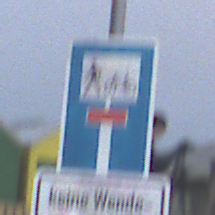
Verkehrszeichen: SackgasseRadverkehrFussgaengerDurchlaessig
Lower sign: HinweisGeaenderteVorfahrtVerkehrsfuehrungVerkehrsregelung3
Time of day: SunriseSunset
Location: Outdoor (Beach)
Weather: Overcast
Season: NotSpecified
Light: Natural